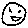
Label: smiley face